Question: I reset my local master to a commit by this command:
'''
git reset --hard e3f1e37
'''
when I enter '$ git status' command, terminal says:
'''
# On branch master
# Your branch is behind 'origin/master' by 7 commits, and can be fast-forwarded.
# (use "git pull" to update your local branch)
#
nothing to commit, working directory clean
'''
Since I want to reset origin/header as well, I checkout to origin/master:
'''
$ git checkout origin/master
Note: checking out 'origin/master'.
You are in 'detached HEAD' state. You can look around, make experimental
changes and commit them, and you can discard any commits you make in this
state without impacting any branches by performing another checkout.
If you want to create a new branch to retain commits you create, you may
do so (now or later) by using -b with the checkout command again. Example:
git checkout -b new_branch_name
HEAD is now at 2aef1de... master problem fixed for master. its okay now.
'''
and reset the header by this command:
'''
$ git reset --hard e3f1e37
HEAD is now at e3f1e37 development version code incremented for new build.
'''
Then I tried to add commit to origin/header that I was not successful.
'''
$ git commit -m "Reverting to the state of the project at e3f1e37"
# HEAD detached from origin/master
nothing to commit, working directory clean
'''
Finally, I checkout to my local master.
'''
$ git checkout master
Switched to branch 'master'
Your branch is behind 'origin/master' by 7 commits, and can be fast-forwarded.
(use "git pull" to update your local branch)
'''
Since, I reset the head of origin/master I expect local and origin should be in same direction but as you see, git is saying that my local/master is behind origin/master by 7 commits.
How can I fix this issue? The things that I'm looking for is Head of local/master and origin/master point to same commit. Following image shows what I did. Thanks.

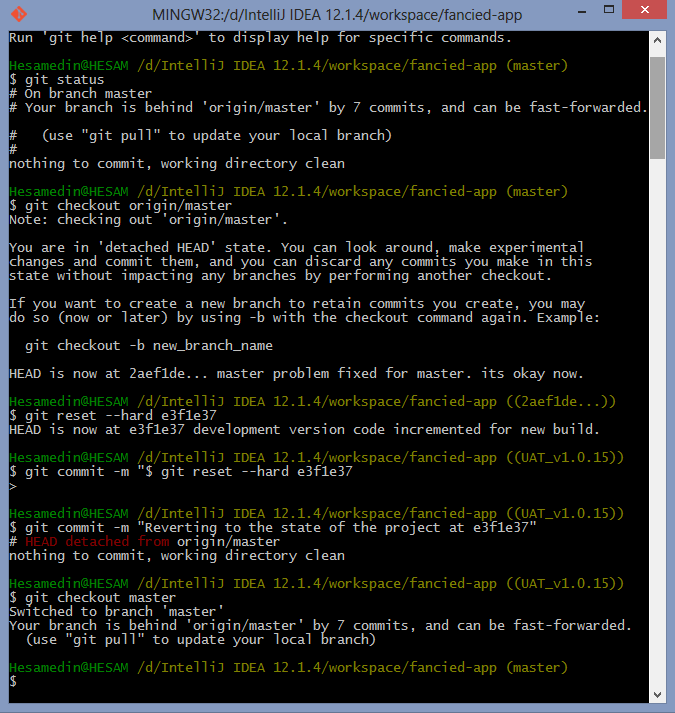
Answer: 'origin/xxx' branches are always pointer to a remote. You cannot check them out as they're not pointer to your local repository (you only checkout the commit. That's why you won't see the name written in the command line interface branch marker, only the commit hash).
What you need to do to update the remote is to force push your local changes to master:
'''
git checkout master
git reset --hard e3f1e37
git push --force origin master
# Then to prove it (it won't print any diff)
git diff master..origin/master
'''